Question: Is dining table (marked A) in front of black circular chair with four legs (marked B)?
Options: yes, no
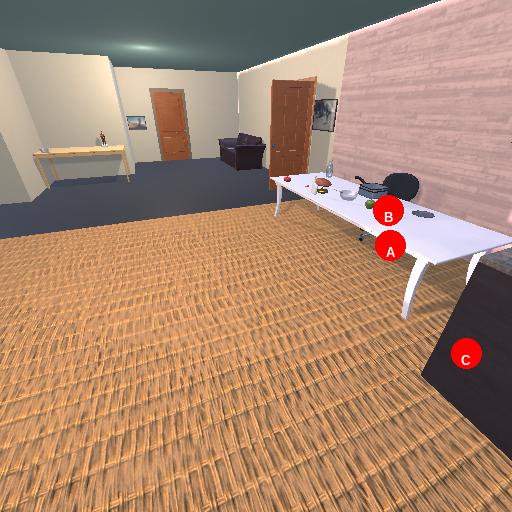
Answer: yes